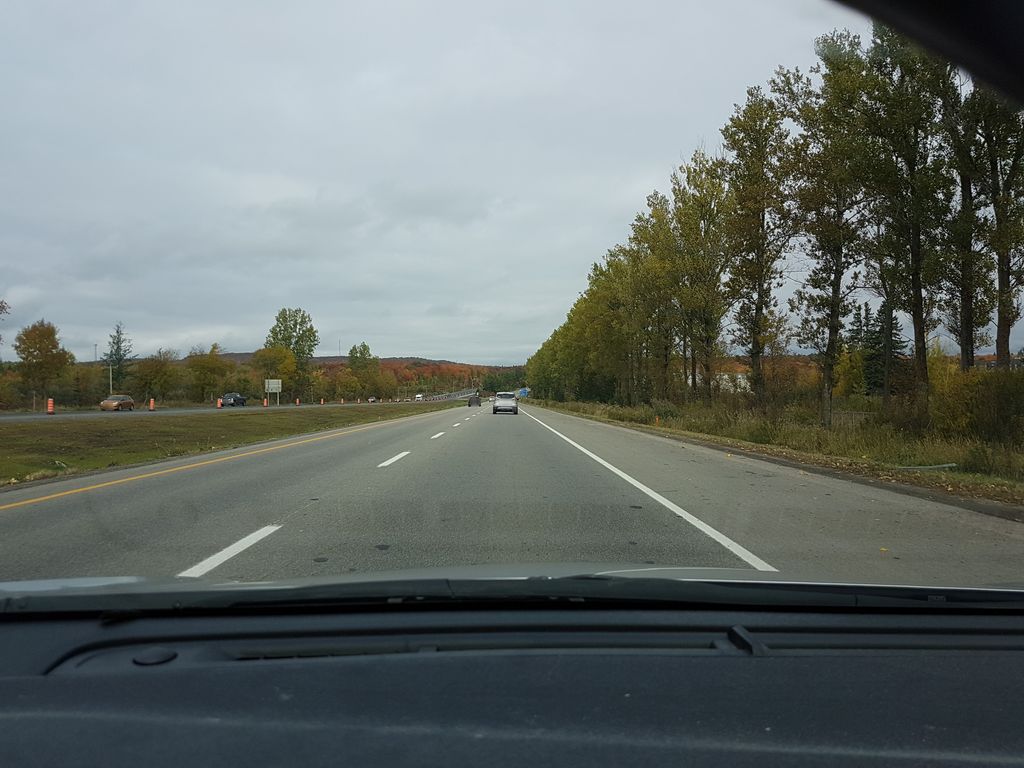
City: quebec_city